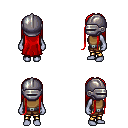
a pixel art fantasy rpg character, female body template, dark elf, purple skin, leather chest armor, gold greaves, red extra-long hairstyle, metal helm, four views (front, back, left, right), 2x2 character sprite sheet, small pixel art, hard edges, no anti-aliasing